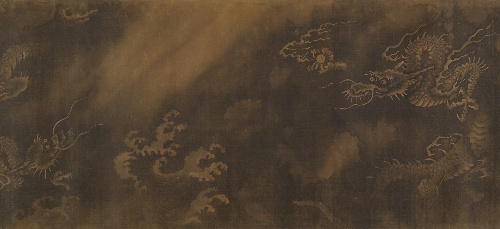
Title: 元   張羽材   霖雨圖   卷|Beneficent Rain
Artist: Zhang Yucai
Artist bio: Chinese, died 1316
Date: early 14th century
Object type: Handscroll
Classification: Paintings
Medium: Handscroll; ink on silk
Culture: China
Period: Yuan dynasty (1271–1368)
Dimensions: Image: 10 9/16 x 107 in. (26.8 x 271.8 cm)
Overall with mounting: 11 in. x 24 ft. 11 13/16 in. (27.9 x 753.9 cm)
Department: Asian Art
Credit line: Gift of Douglas Dillon, 1985
Accession year: 1985
Repository: Metropolitan Museum of Art, New York, NY
Tags: Dragons